Chest X-ray:
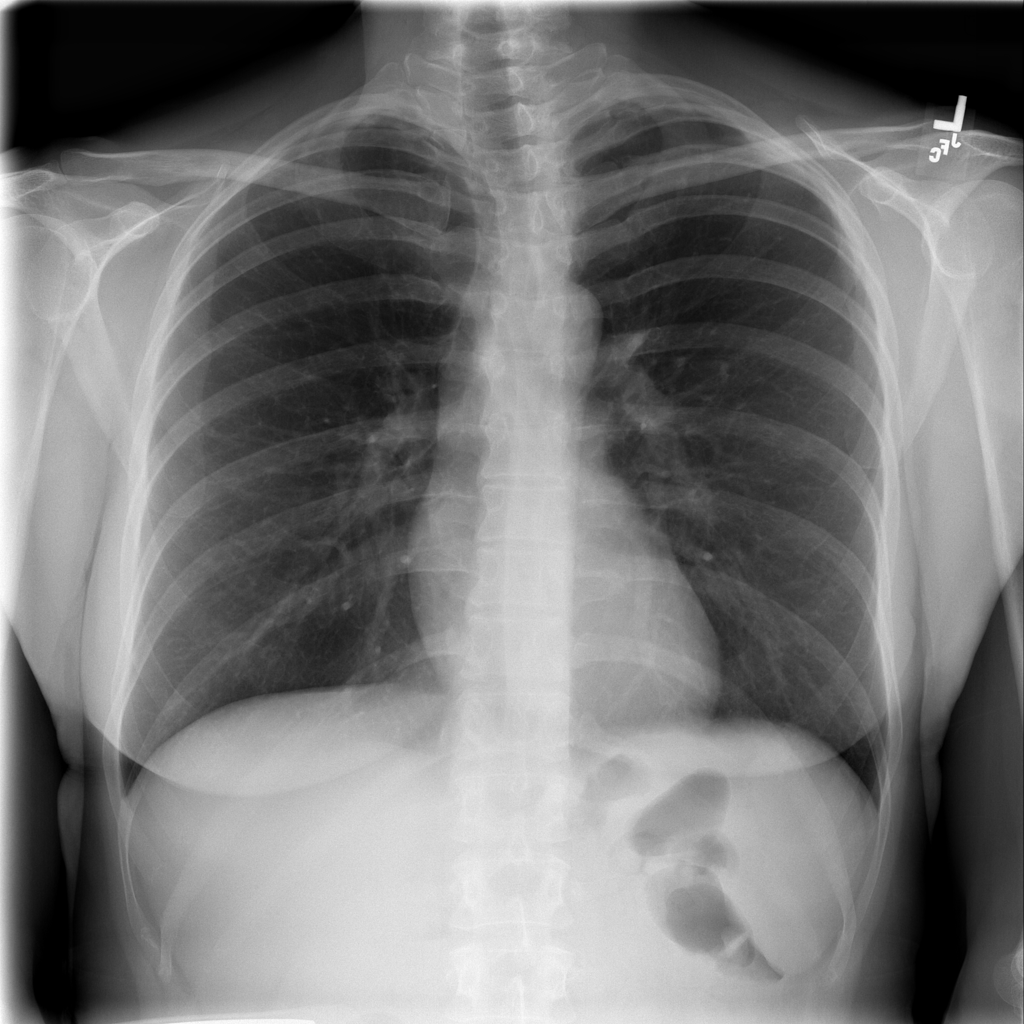
No abnormal finding: yes